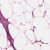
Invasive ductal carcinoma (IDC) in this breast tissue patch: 0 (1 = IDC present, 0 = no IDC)